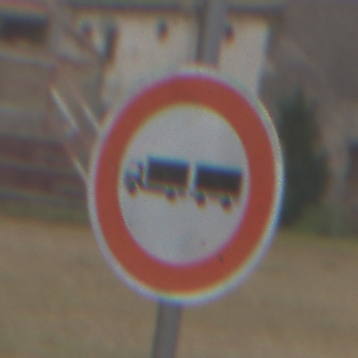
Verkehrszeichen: VerbotLastkraftwagenMitAnhaenger
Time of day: Midday
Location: Outdoor (Suburban)
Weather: Overcast
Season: NotSpecified
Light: Natural